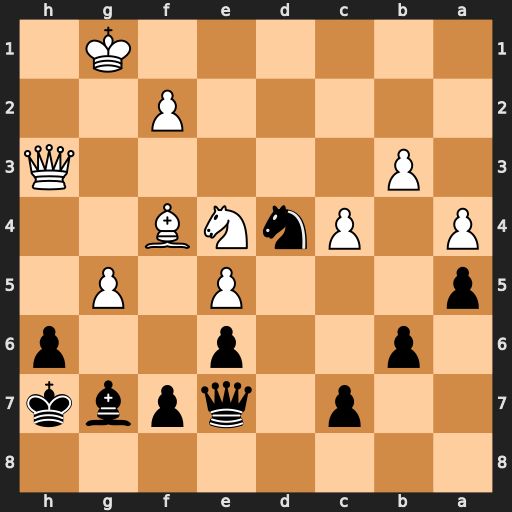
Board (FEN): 8/2p1qpbk/1p2p2p/p3P1P1/P1PnNB2/1P5Q/5P2/6K1
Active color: b
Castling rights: -
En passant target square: -
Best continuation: Ne2+ Kf1 Nxf4